Question: I am drawing a single axis graph for my ordinations data using ordiplot function from Vegan package
the code is as follows:
'''
ordiplot(data, choices = 1)
'''
I am interested in the first axis only, and what i get is this:
.
my problem is that I am not able to make the font larger. I tried "cex", "cex.lab", "cex.main", "cex.axis" and nothing works.
this generic font size is far to small for my publication - I'd appreciate some input from more experienced R coders.
(maybe there are some other, better than ordiplot, function that would make a decent single-axis graph - suggestions are welcome)
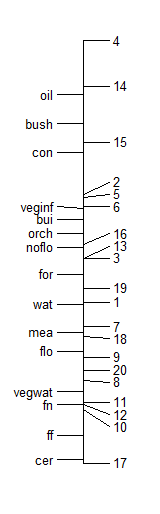
Answer: It's a little infelicity in the implementation of 'ordiplot()' when used with a single axis: 'cex' is an argument to 'ordiplot()' yet this doesn't get passed on to 'linestack()', which does the actual plotting in this case. Only additional arguments passed via '...' get passed to the 'linestack()' call.
You can regain some control by using 'linestack()' directly:
'''
linestack(scores(data, choices = 1, display = "sites"),
cex = 1.1, col = "blue")
linestack(scores(data, choices = 1, display = "species"),
cex = 0.8, col = "red", side = "left")
'''
See '?linestack' for more details.